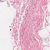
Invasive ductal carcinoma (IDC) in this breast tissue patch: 0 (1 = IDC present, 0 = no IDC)